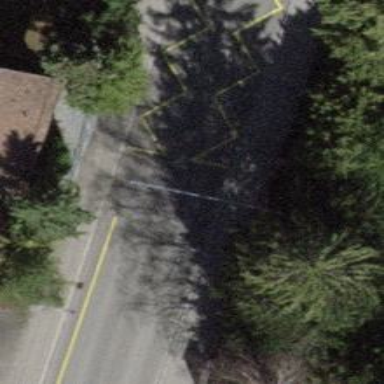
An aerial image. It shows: Trolleybus stop position for public transport.